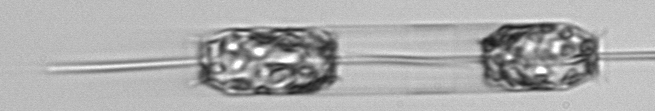
Label: Ditylum_brightwellii